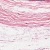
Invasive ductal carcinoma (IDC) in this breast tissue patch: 0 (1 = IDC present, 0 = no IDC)